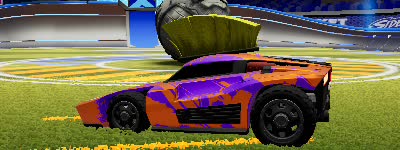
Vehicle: breakout